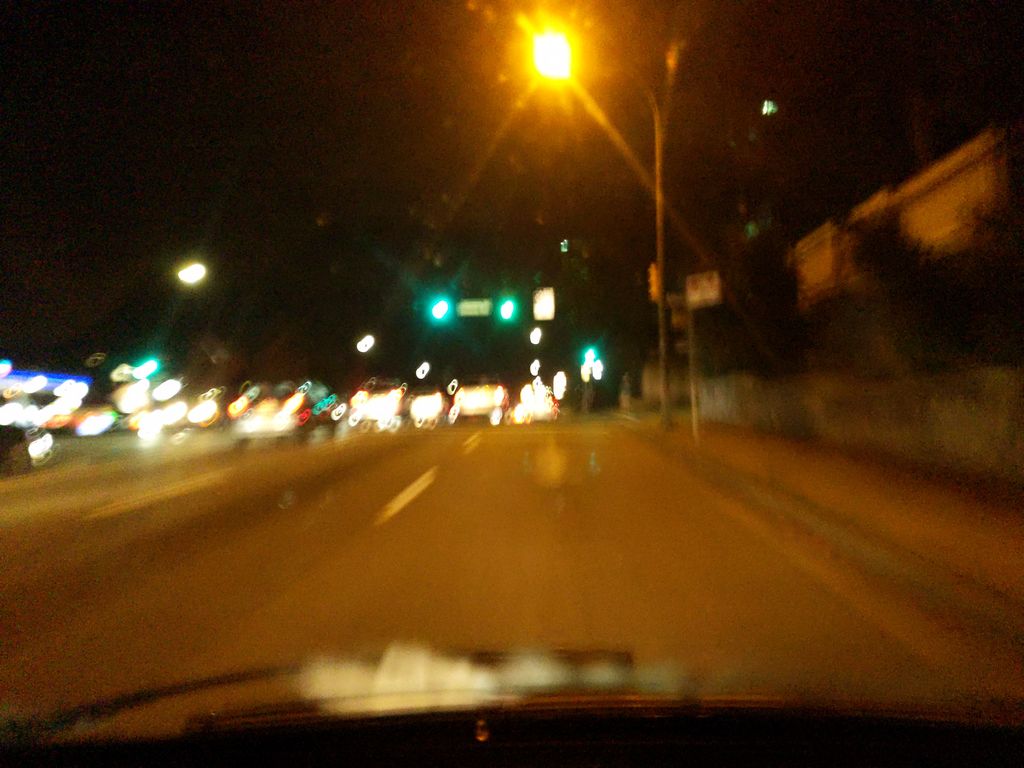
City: vancouver